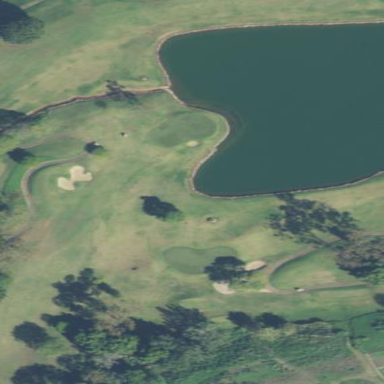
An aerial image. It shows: Golf bunker filled with natural sand.